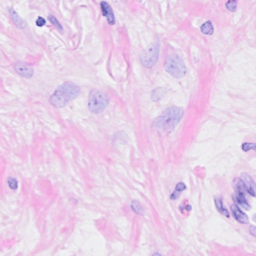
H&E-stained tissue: Breast